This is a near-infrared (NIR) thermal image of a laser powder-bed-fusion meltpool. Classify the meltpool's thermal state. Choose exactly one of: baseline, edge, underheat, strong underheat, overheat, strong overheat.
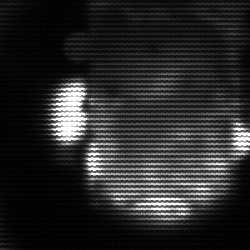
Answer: baseline